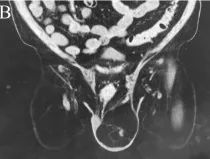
The enhanced CT scan reveals patchy fat density shadows on the left scrotum. (B) Front view.
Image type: radiology (ct)